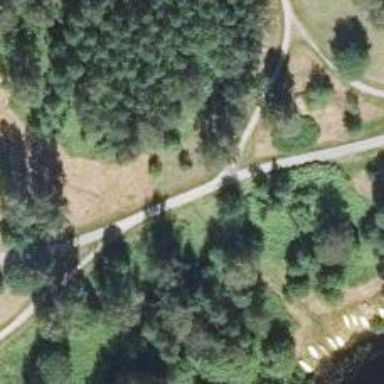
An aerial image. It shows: Nordic path for classic and skating.